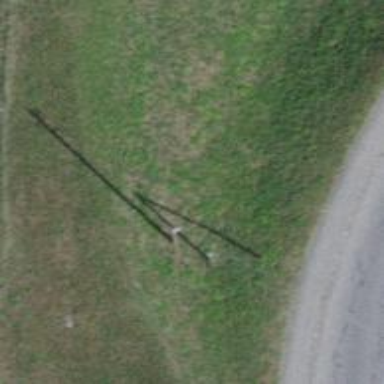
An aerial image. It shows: Utility pole in the area.